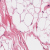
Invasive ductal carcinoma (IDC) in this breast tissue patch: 0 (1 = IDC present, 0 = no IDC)